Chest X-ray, PA view. Patient: 48 years old, sex F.
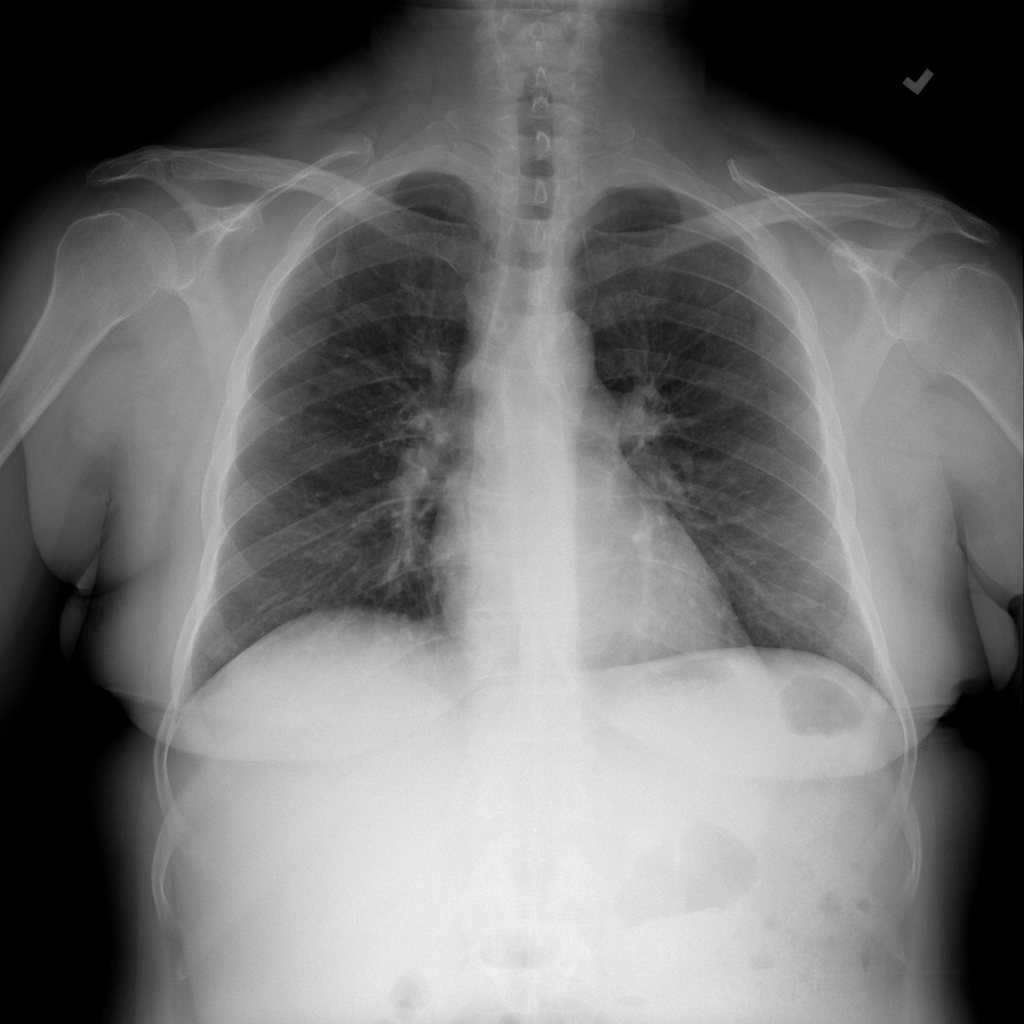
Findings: Infiltration